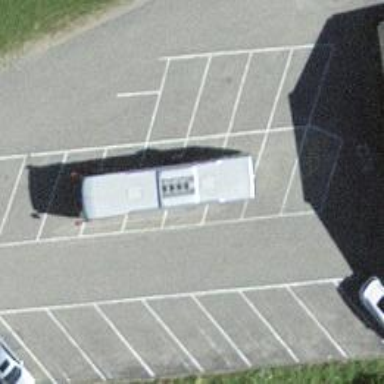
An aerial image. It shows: Parking area with asphalt surface.